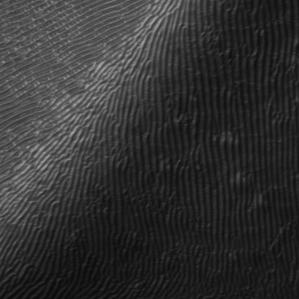
Label: frost